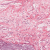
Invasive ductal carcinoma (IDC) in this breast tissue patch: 0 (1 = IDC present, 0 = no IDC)